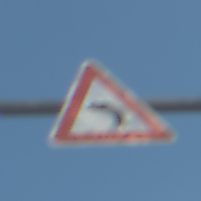
Verkehrszeichen: KurveLinks
Umgebung: Outdoor, Suburban
Tageszeit: MorningAfternoon
Wetter: PartlyCloudy
Licht: Natural
Jahreszeit: NotSpecified
Kontrast: HighContrast